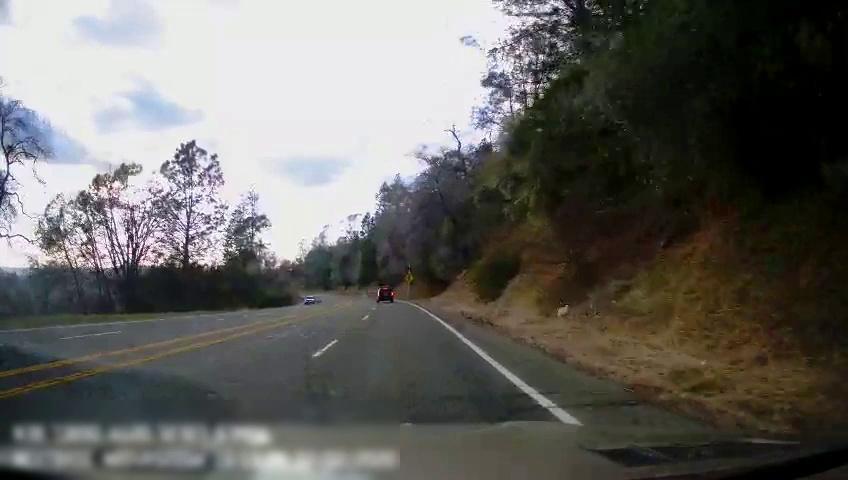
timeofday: Day
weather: Cloudy
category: Drivable Space
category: Vehicles | SUV
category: Vehicles | Car
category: Lanes | Opposite Lane
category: Lanes | Alternate Lane
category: Lanes | Alternate Lane
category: Lanes | Current Lane
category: Lanes | Current Lane
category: Traffic | Signs